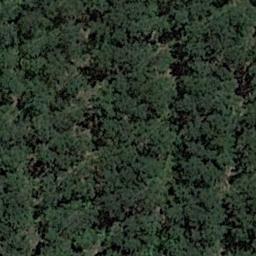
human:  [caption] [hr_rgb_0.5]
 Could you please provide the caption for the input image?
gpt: This is a dense forest .

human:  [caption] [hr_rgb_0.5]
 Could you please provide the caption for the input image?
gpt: Many neat rows of dark green trees are in the forest .

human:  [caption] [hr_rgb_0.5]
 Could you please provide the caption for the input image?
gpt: The forest is full of green trees .

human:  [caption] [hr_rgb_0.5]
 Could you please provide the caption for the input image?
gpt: The forest has a lot of well-arranged green trees .

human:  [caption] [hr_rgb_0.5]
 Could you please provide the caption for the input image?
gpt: A dense forest with many rows of green trees .